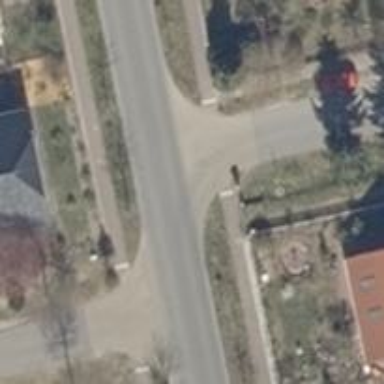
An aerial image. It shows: Unmarked crossing on the road.